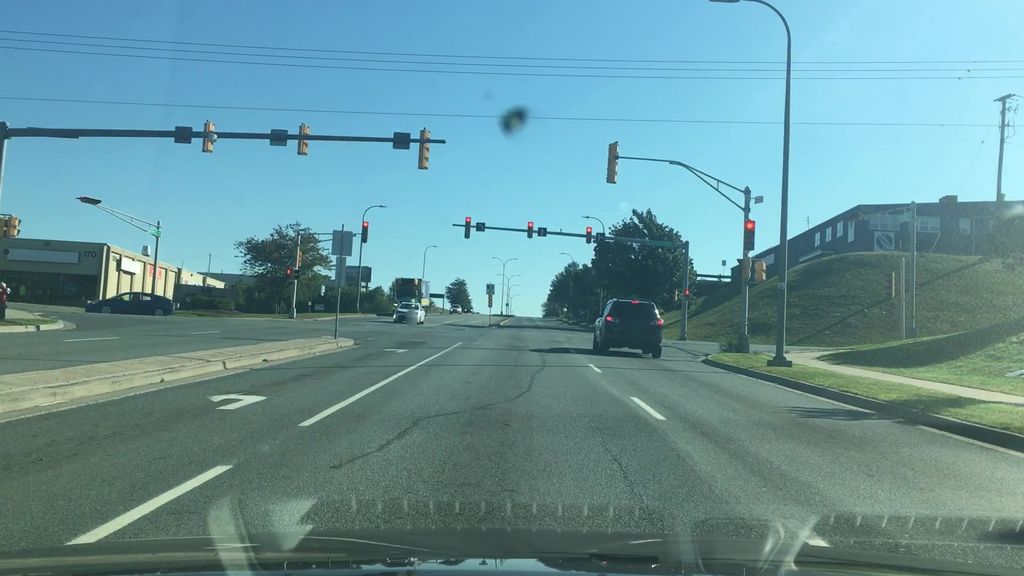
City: halifax